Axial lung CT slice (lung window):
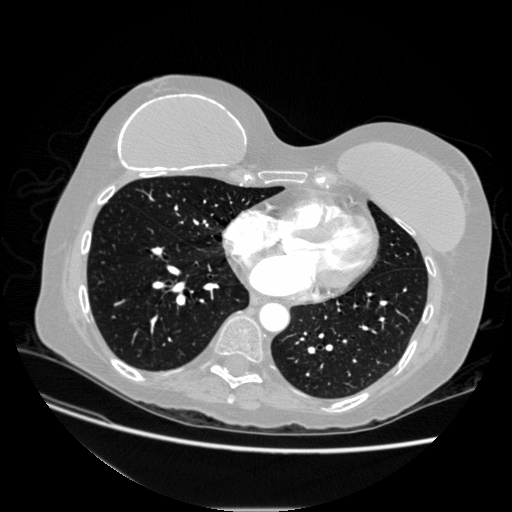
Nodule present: no